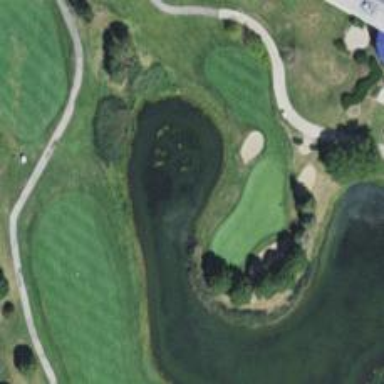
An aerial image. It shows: View of golf hole.